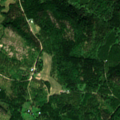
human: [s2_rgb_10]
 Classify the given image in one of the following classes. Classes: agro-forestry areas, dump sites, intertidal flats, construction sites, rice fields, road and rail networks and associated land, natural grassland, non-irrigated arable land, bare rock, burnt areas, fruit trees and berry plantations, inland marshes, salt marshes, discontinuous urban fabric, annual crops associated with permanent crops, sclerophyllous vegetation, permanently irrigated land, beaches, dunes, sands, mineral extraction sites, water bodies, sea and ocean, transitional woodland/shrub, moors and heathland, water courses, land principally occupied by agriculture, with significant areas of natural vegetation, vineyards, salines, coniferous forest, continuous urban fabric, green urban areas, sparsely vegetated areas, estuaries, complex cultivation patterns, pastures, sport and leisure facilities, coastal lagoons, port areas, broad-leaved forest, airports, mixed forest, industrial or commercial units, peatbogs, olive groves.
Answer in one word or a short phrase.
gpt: broad-leaved forest, coniferous forest, mixed forest, transitional woodland/shrub